Interaction volume radius: 5 \u00c5
Interaction volume height: 15 \u00c5
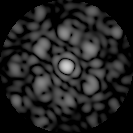
Disorder parameter: 0.5505